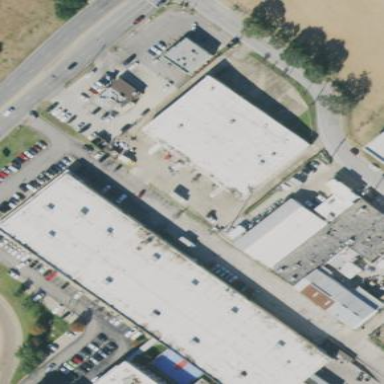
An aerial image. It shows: Warehouse.